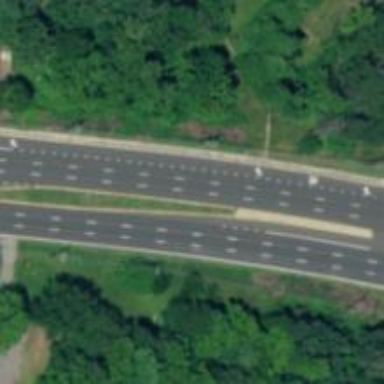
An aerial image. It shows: Primary highway.